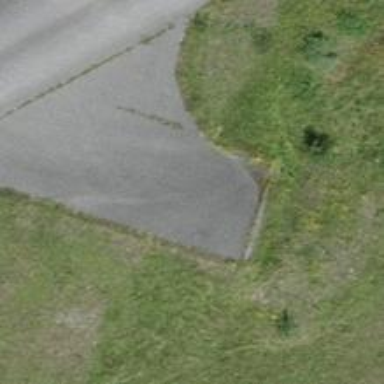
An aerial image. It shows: Well-maintained track road of grade 1.